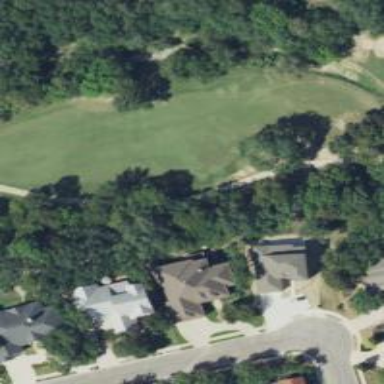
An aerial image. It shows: Service road used as golf cart path.